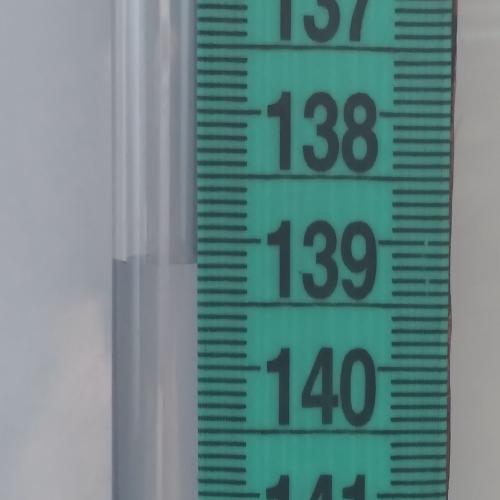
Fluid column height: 139.2 cm